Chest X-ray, PA view. Patient: 44 years old, sex F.
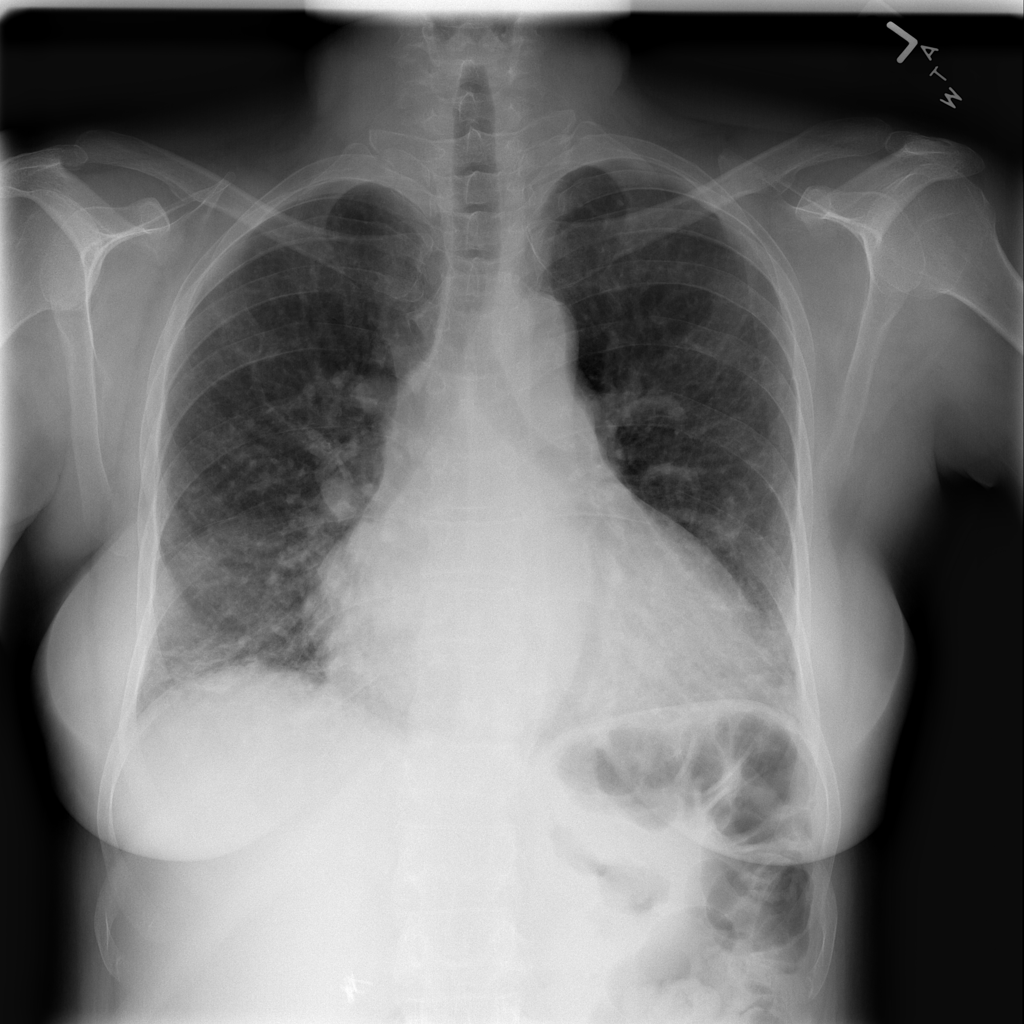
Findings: Infiltration